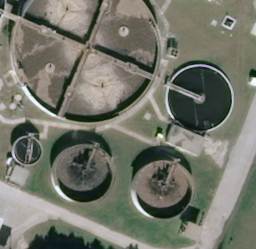
Label: storage tanks